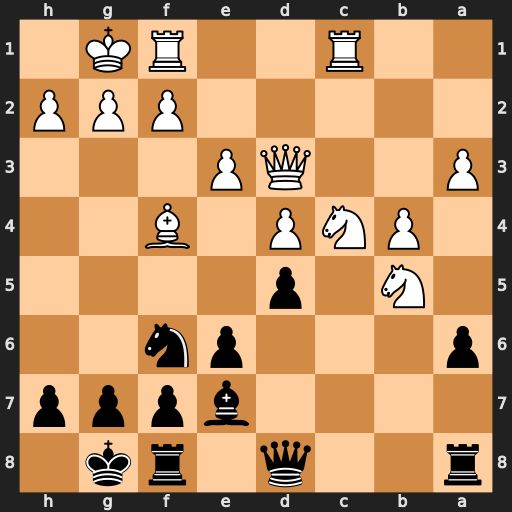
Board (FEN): r2q1rk1/4bppp/p3pn2/1N1p4/1PNP1B2/P2QP3/5PPP/2R2RK1
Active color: b
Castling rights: -
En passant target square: -
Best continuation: dxc4 Rxc4 axb5